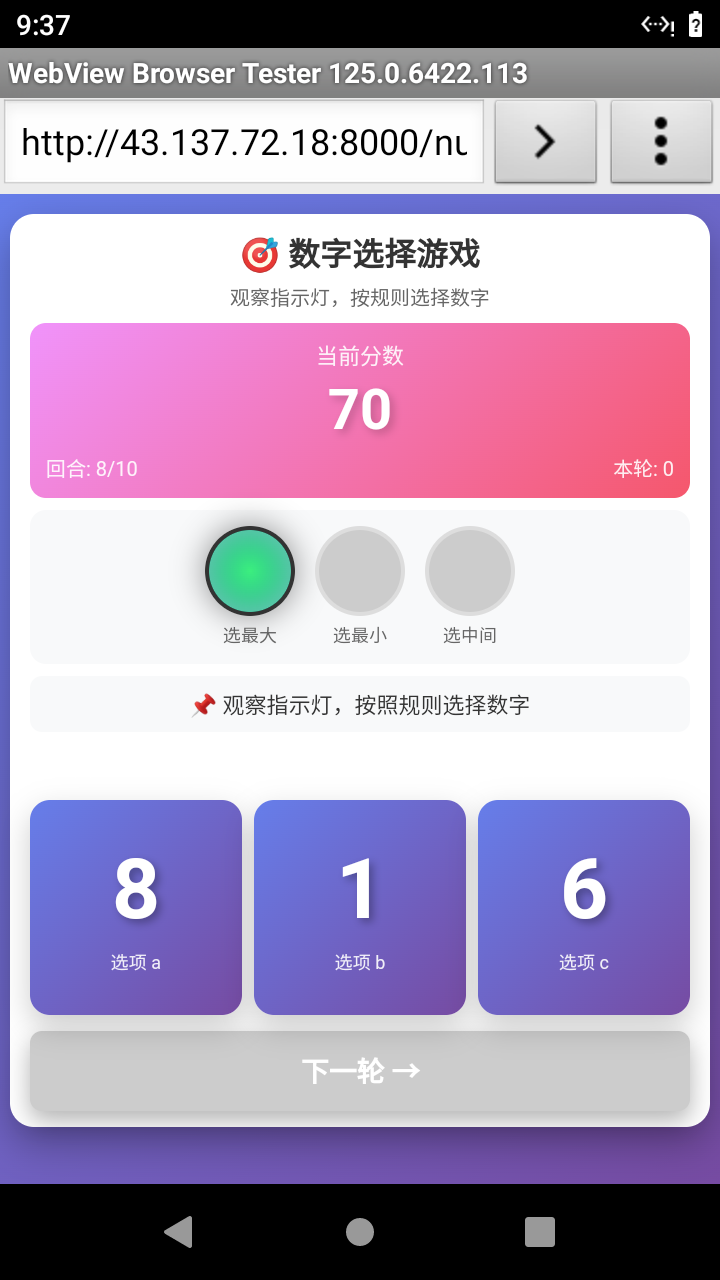

Select the correct number based on the traffic light color.
Answer: 0